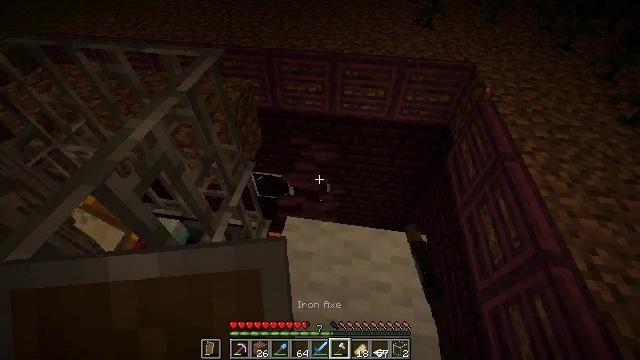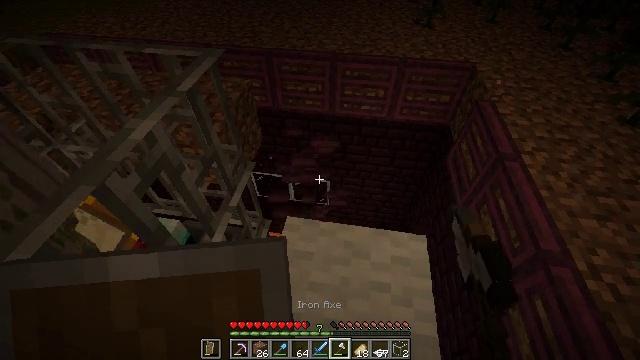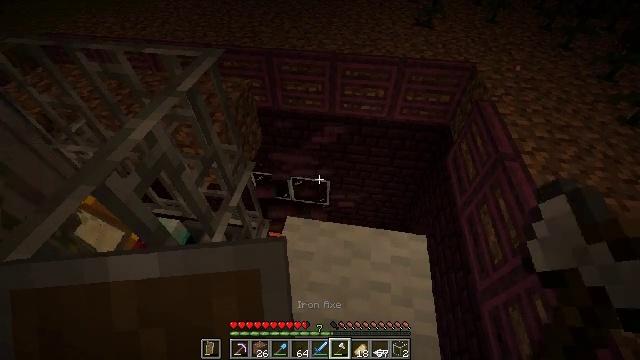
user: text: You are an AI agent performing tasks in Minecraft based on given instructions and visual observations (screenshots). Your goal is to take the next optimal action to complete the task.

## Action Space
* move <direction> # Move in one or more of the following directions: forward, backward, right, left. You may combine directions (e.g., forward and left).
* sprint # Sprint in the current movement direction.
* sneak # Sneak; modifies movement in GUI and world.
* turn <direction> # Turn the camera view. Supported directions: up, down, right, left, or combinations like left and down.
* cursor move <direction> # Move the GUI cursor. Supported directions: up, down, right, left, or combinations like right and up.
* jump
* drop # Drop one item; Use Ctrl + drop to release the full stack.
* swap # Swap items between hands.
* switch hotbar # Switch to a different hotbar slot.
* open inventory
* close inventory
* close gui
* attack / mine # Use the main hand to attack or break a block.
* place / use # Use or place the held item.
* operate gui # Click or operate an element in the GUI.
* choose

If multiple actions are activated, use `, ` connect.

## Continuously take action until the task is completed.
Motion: motion action
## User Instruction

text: Remove the crimson trapdoor.
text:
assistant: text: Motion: attack / mine
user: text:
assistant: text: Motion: attack / mine
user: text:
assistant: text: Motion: attack / mine